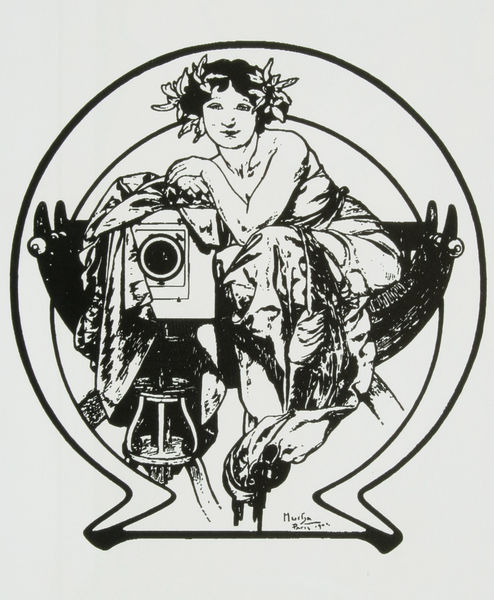
Titel: Die fotografische Kunst
Künstler: Alfons Mucha
Schlagwörter: mann, nackt, weiß, sitzen, blume, blumen, frau, frisur, haar, kleid, mund, nase, schwarz, skizze, stuhl, zeichnung, blüten, dame, tuch, ornament, arm, augen, gesicht, haarschmuck, mensch, auge, gewand, haare, sessel, sitzend, stoff, decke, kreis, rund, bein, holzschnitt, grafik, graphik, werbung, lehnen, thron, einfach, jugendstil, verzierung, muse, gestell, drapierung, foto, fotografie, photographie, fett, tusche, knabe, druck, schwarz-weiss, jugenstil, buchstabe, plakat, reklame, posieren, allegorie, kranz, lorbeer, lorbeerkranz, wappen, sesses, jüngling, antik, faun, nymphe, ständer, siegel, emblem, fotographie, tunika, fackel, art deco, mucha, druch, schlüsselloch, lohrbeer, prag, scherenstuhl, linse, fotografoe, vignette, apparat, alfons mucha, appartat, fotoapparat, kamera, muscha, omega, photoapparat, projektor, stativ, kkleid, fotografieren, logo, verkörperung, regiestuhl, 1920, fotografin, plattenkamera, aufgestütze, regie, fotogfreafie